Question: I'm currently trying to learn about split functions and how to use one practically. I have a table which I need to split out and think i need to use the split (hence trying to learn). however i'm confused as to how to get it working!
Using excel to as a mock up the 1st set of data is how it is. The 2nd set is how i want it to be after.

Can anyone help?
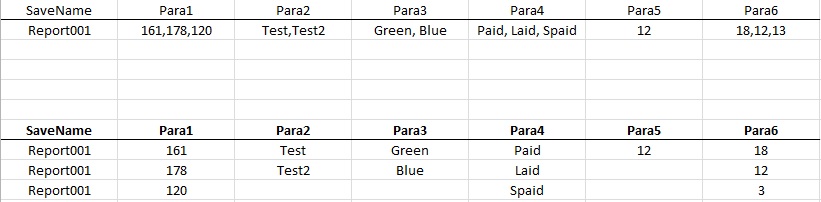
Answer: As an alternative to using a <URL>.
'''
;with cte as
(
select SaveName,
cast(left(Para1, charindex(',',Para1+',')-1) as varchar(50)) para1,
stuff(Para1, 1, charindex(',',Para1+','), '') para1list,
cast(left(Para2, charindex(',',Para2+',')-1) as varchar(50)) para2,
stuff(Para2, 1, charindex(',',Para2+','), '') para2list,
cast(left(Para3, charindex(',',Para3+',')-1) as varchar(50)) para3,
stuff(Para3, 1, charindex(',',Para3+','), '') para3list,
cast(left(Para4, charindex(',',Para4+',')-1) as varchar(50)) para4,
stuff(Para4, 1, charindex(',',Para4+','), '') para4list,
cast(left(Para5, charindex(',',Para5+',')-1) as varchar(50)) para5,
stuff(Para5, 1, charindex(',',Para5+','), '') para5list,
cast(left(Para6, charindex(',',Para6+',')-1) as varchar(50)) para6,
stuff(Para6, 1, charindex(',',Para6+','), '') para6list
from yourtable
union all
select SaveName,
cast(left(para1list, charindex(',',para1list+',')-1) as varchar(50)) para1,
stuff(para1list, 1, charindex(',',para1list+','), '') para1list,
cast(left(Para2list, charindex(',',Para2list+',')-1) as varchar(50)) para2,
stuff(Para2list, 1, charindex(',',Para2list+','), '') para2list,
cast(left(Para3list, charindex(',',Para3list+',')-1) as varchar(50)) para3,
stuff(Para3list, 1, charindex(',',Para3list+','), '') para3list,
cast(left(Para4list, charindex(',',Para4list+',')-1) as varchar(50)) para4,
stuff(Para4list, 1, charindex(',',Para4list+','), '') para4list,
cast(left(Para5list, charindex(',',Para5list+',')-1) as varchar(50)) para5,
stuff(Para5list, 1, charindex(',',Para5list+','), '') para5list,
cast(left(Para6list, charindex(',',Para6list+',')-1) as varchar(50)) para6,
stuff(Para6list, 1, charindex(',',Para6list+','), '') para6list
from cte
where para1list > ''
or para2list > ''
or para3list > ''
or para4list > ''
or para5list > ''
or para6list > ''
)
select SaveName, para1, para2, para3, para4, para5, para6
from cte
order by savename;
'''
See <URL>